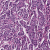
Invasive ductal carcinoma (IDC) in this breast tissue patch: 1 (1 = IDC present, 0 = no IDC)